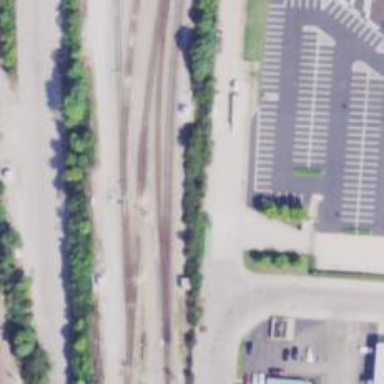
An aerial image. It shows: Railway yard.